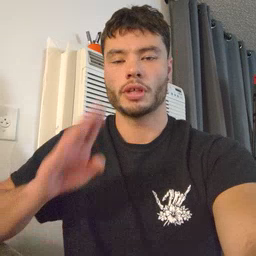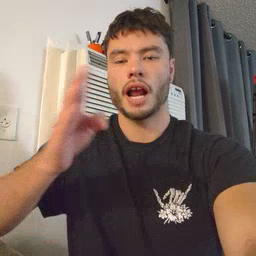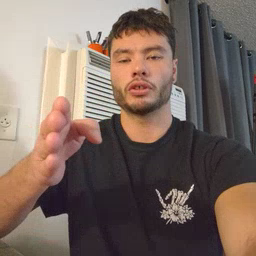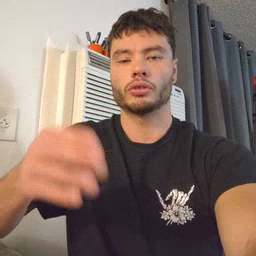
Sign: after